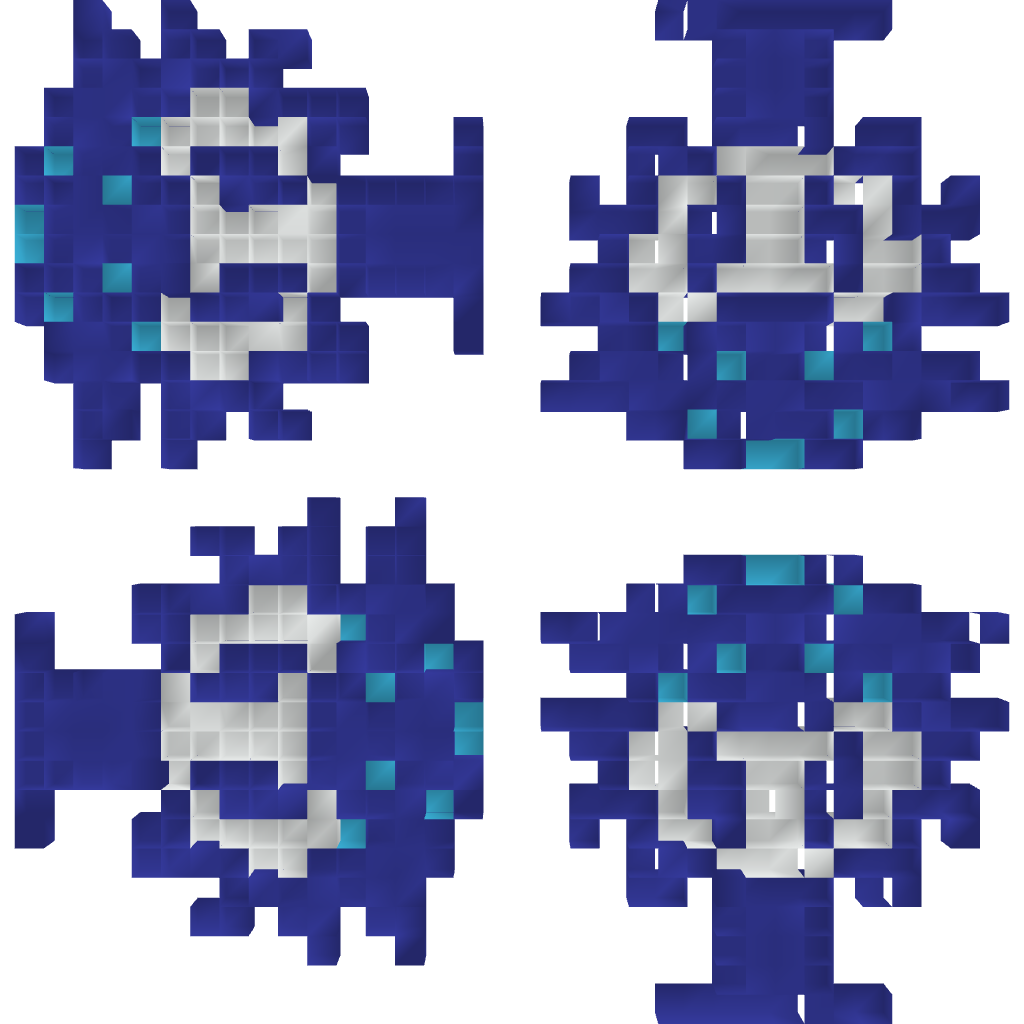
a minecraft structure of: Zelda/NES-Blue Octorok